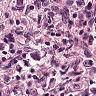
Metastatic tissue present: yes